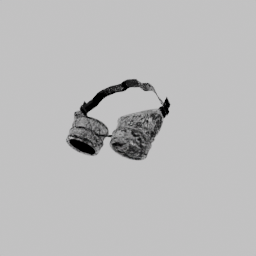
Label: people